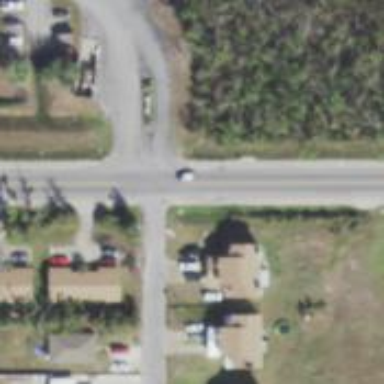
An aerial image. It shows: Marked road crossing.